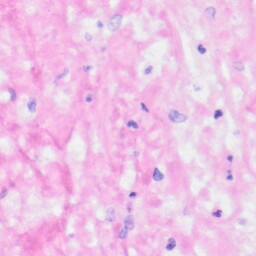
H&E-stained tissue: Kidney